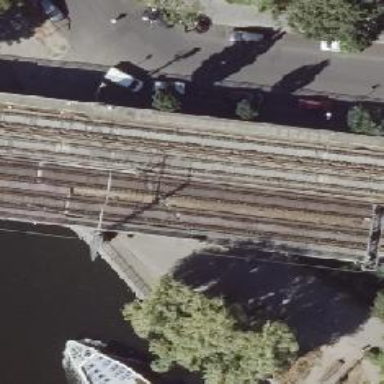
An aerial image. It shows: Bridge carrying electrified railway line with contact line. The railway line is ballastless.